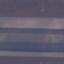
Land use / land cover: AnnualCrop